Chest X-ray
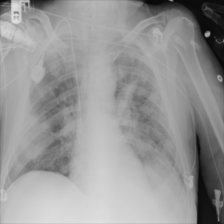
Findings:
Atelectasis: positive
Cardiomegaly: negative
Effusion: negative
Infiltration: negative
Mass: positive
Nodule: positive
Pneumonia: negative
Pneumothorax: negative
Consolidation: negative
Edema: negative
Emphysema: negative
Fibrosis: negative
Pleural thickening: negative
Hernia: negative